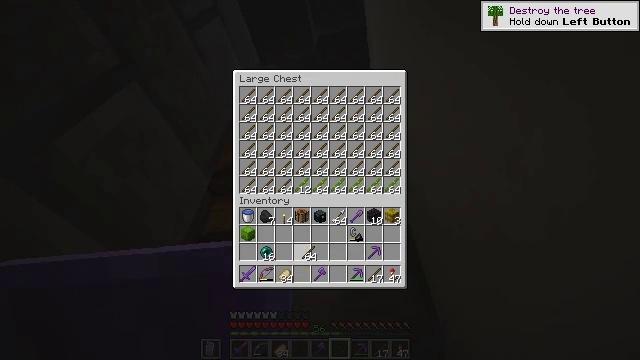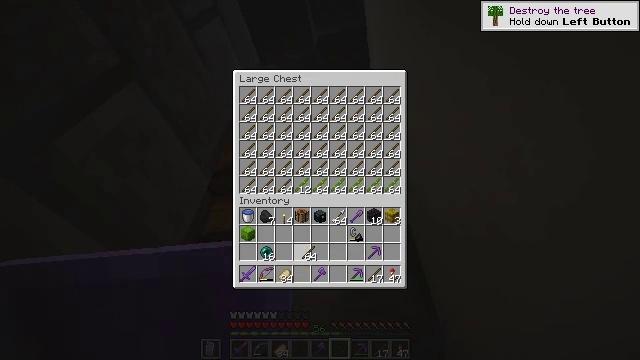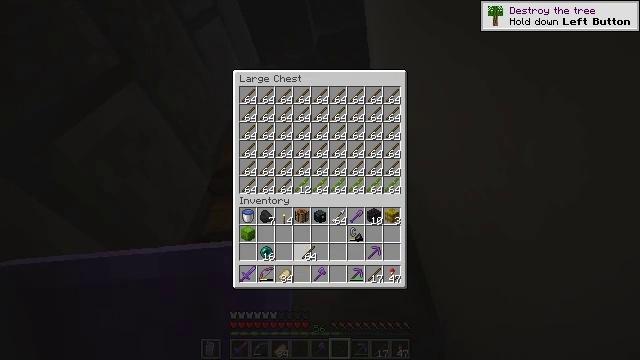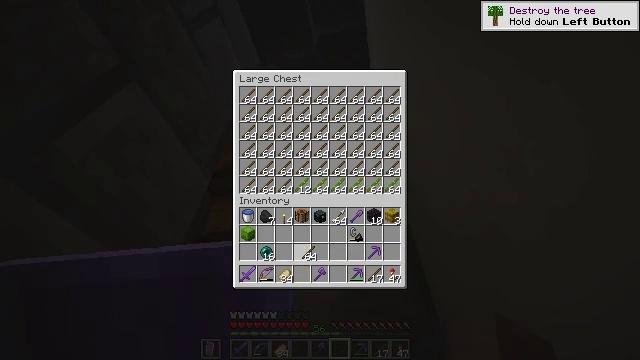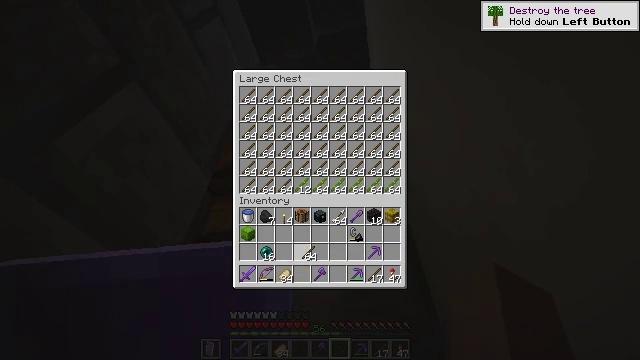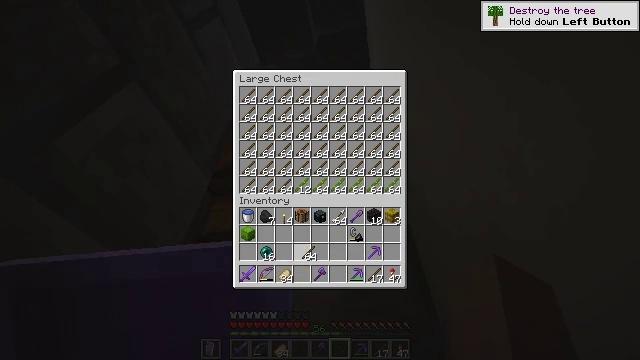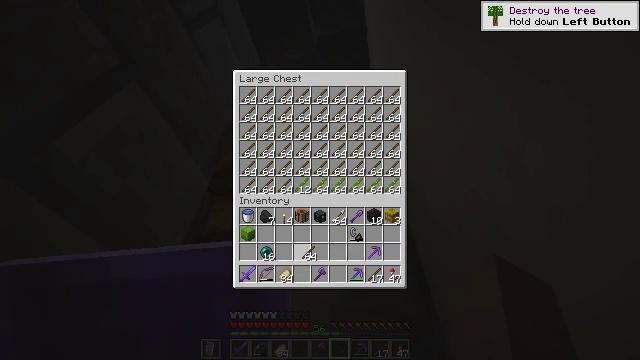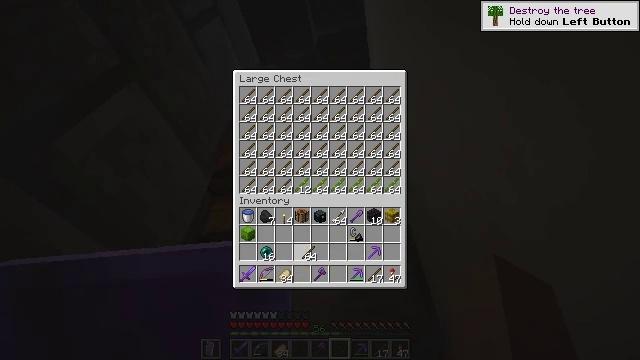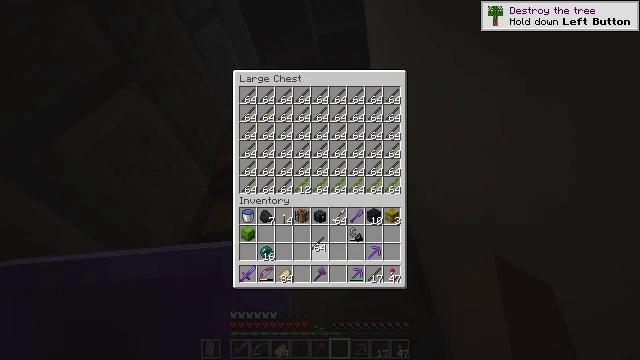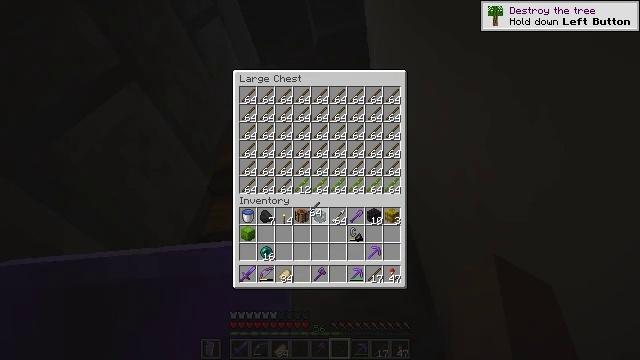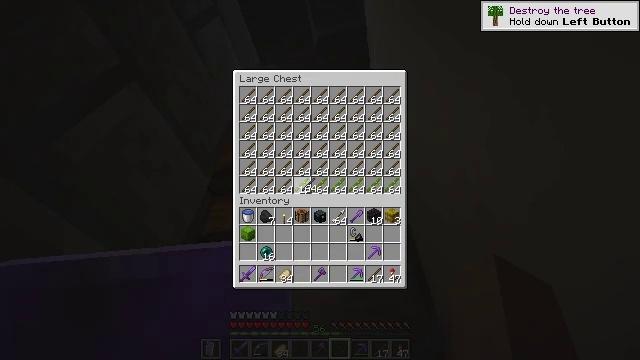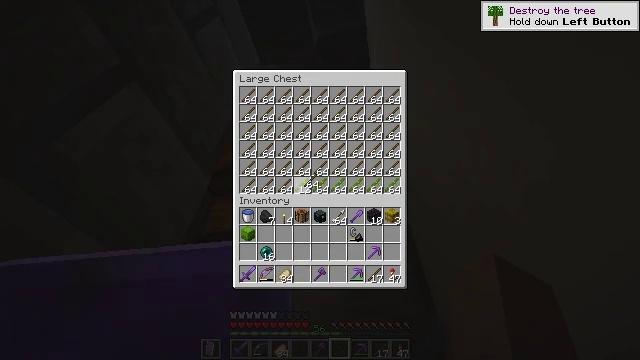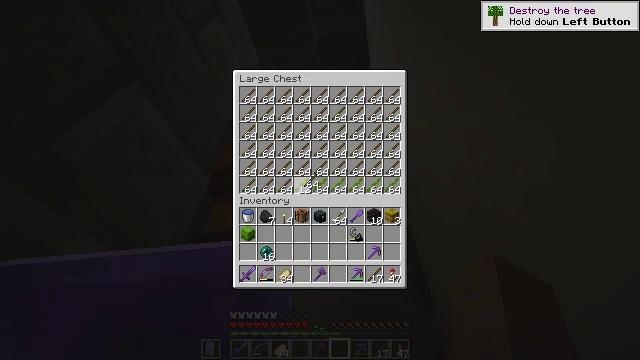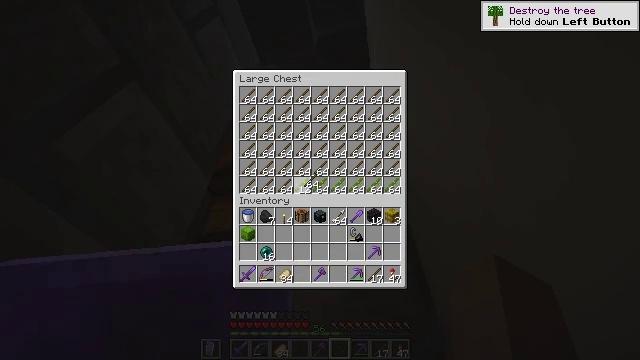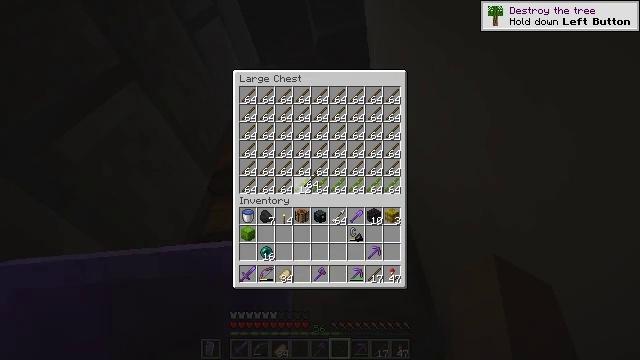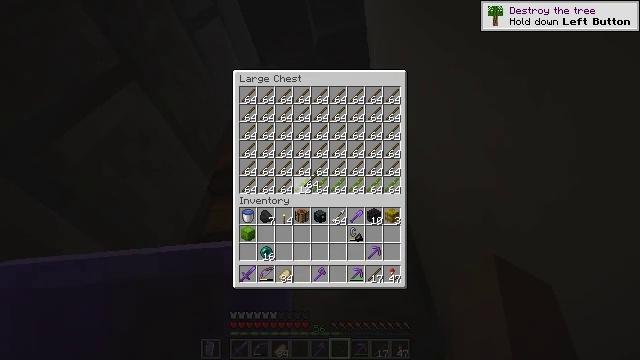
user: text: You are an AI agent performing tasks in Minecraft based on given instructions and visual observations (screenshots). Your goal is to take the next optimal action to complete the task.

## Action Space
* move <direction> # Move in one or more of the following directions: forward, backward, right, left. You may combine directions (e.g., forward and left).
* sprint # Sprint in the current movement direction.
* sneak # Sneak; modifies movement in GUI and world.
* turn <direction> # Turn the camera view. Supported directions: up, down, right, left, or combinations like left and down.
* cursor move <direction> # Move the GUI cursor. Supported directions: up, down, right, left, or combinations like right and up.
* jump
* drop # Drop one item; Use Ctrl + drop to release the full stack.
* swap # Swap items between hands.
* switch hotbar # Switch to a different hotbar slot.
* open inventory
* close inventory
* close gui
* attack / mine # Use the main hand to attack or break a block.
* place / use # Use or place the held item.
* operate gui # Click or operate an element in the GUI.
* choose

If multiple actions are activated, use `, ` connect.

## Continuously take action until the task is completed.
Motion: motion action
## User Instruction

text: Attack the lime shulker box to collect its contents.
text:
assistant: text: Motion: sneak, attack / mine
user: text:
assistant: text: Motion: sneak
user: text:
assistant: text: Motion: sneak
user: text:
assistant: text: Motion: sneak
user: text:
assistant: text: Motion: sneak
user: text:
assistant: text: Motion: sneak
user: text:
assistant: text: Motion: no_op
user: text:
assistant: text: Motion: turn right and up
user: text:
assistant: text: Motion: turn up
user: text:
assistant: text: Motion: turn up
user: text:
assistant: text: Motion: no_op
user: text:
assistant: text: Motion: no_op
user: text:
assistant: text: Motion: no_op
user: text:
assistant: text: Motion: no_op
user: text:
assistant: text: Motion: no_op
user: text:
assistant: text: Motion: turn down
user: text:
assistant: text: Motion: turn right and down
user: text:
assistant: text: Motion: turn right and down
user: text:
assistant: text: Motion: turn down
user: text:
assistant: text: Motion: turn down
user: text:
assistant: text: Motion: turn down
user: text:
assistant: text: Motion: turn down
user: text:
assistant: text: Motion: no_op
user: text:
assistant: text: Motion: no_op
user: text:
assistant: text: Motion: no_op
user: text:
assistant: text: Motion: no_op
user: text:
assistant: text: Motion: no_op
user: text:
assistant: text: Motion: turn left and up
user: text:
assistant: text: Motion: turn up
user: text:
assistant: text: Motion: no_op